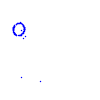
Particle: proton